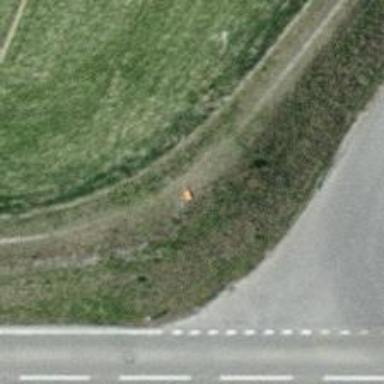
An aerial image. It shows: Aerial orange marker.